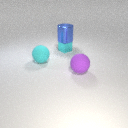
large blue metal cylinder above small cyan metal cube